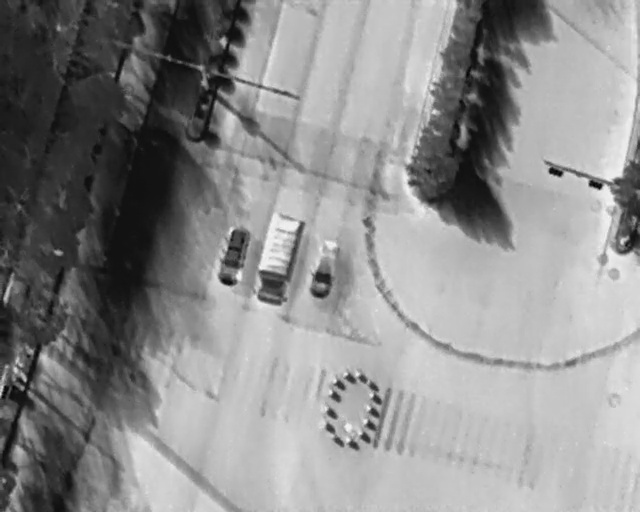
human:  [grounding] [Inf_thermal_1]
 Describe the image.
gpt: In the satellite image, there is  <ref>2 medium car </ref> <box>[[31, 47, 41, 52, 13], [45, 49, 55, 54, 13]]</box> located at center,  <ref>1 medium othervehicle </ref> <box>[[36, 46, 50, 53, 14]]</box> located at center.